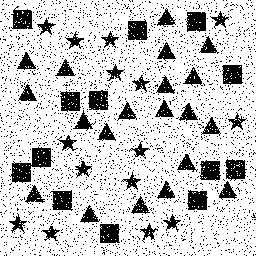
Squares: 13
Triangles: 20
Stars: 15
Total shapes: 48